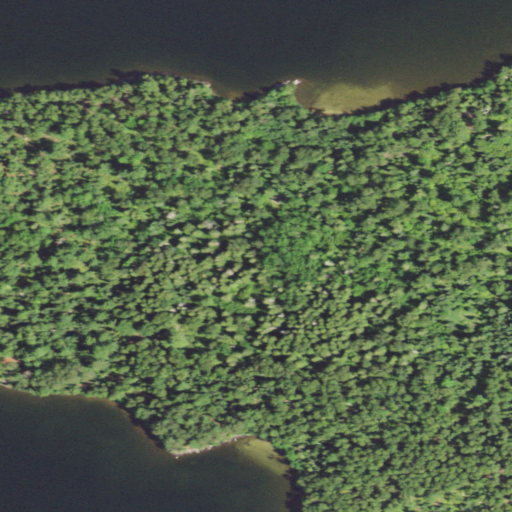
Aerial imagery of island in Minnesota named Stony Island containing mixed forest, open water, evergreen forest, and grassland